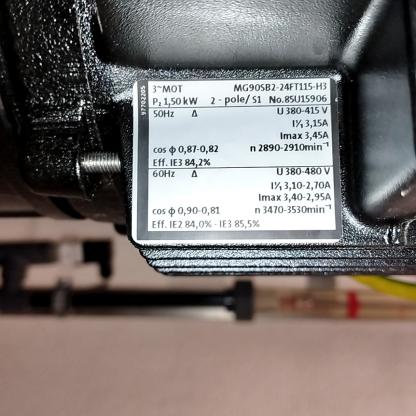
Klasa: tabliczka-znamionowa